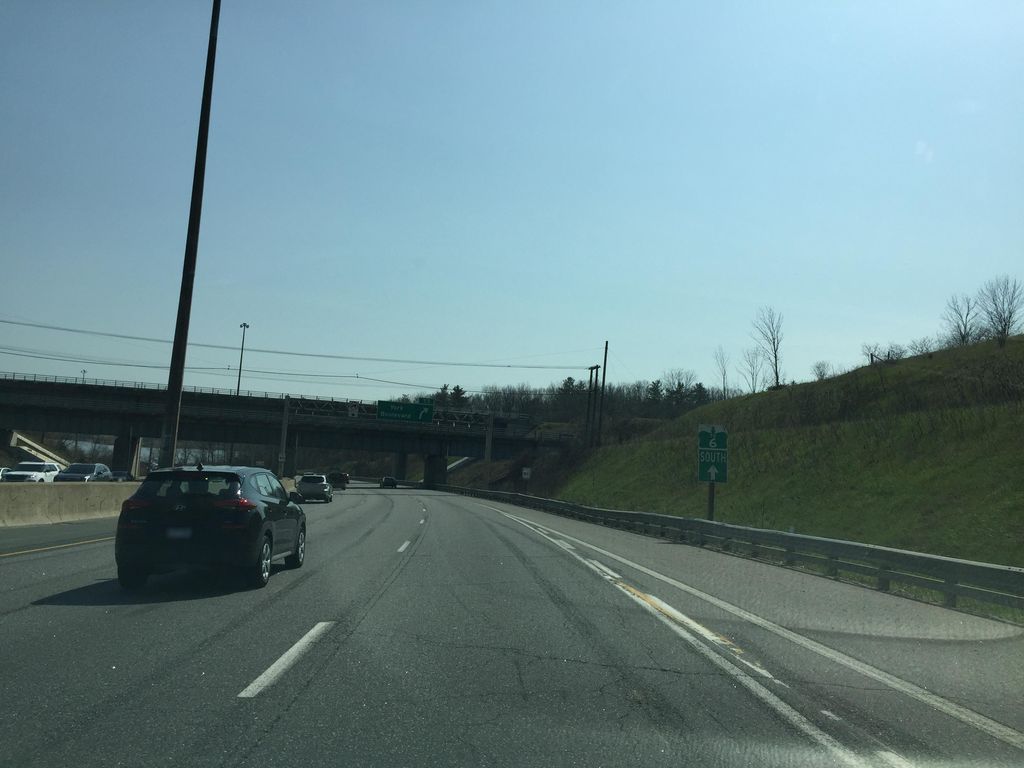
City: hamilton